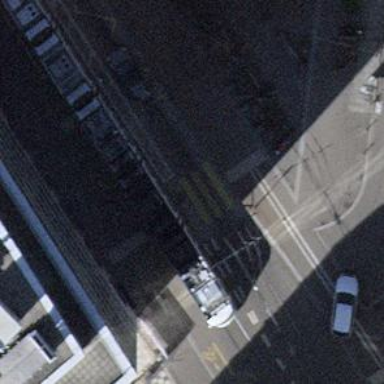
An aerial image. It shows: Tram crossing on the railway.